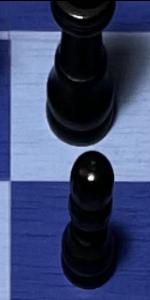
Label: Pawn_Black